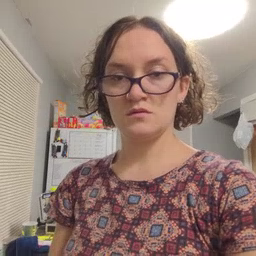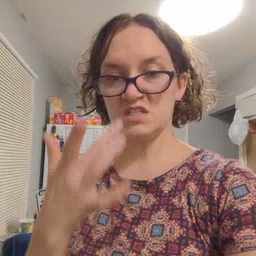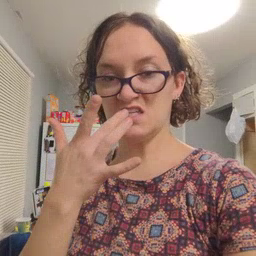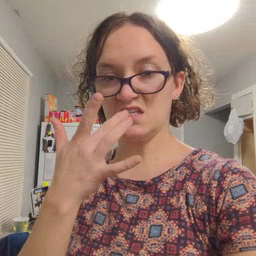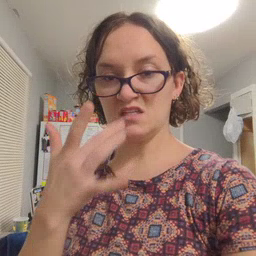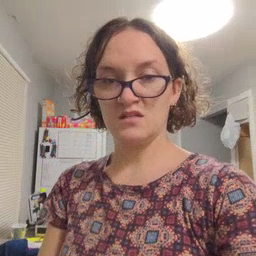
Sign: taste